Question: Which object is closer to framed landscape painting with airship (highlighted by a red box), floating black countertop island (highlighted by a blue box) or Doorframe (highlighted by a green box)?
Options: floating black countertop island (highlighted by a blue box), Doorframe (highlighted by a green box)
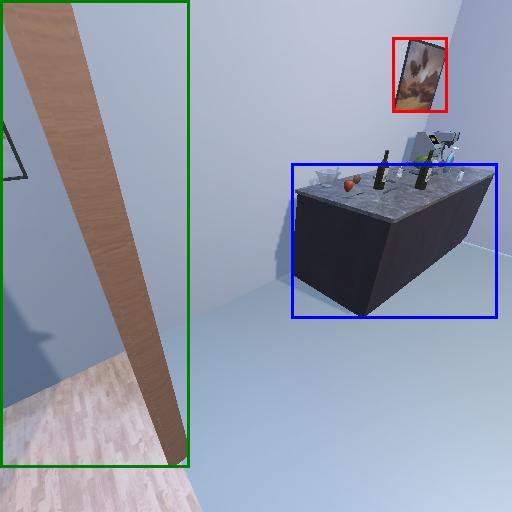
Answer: floating black countertop island (highlighted by a blue box)